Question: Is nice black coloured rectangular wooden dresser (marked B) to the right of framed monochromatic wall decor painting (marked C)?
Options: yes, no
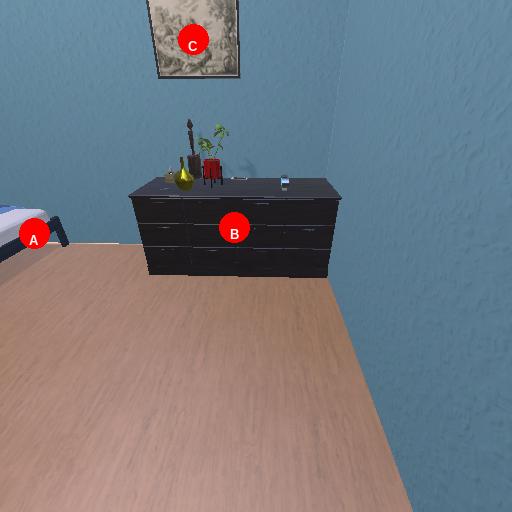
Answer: yes